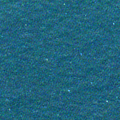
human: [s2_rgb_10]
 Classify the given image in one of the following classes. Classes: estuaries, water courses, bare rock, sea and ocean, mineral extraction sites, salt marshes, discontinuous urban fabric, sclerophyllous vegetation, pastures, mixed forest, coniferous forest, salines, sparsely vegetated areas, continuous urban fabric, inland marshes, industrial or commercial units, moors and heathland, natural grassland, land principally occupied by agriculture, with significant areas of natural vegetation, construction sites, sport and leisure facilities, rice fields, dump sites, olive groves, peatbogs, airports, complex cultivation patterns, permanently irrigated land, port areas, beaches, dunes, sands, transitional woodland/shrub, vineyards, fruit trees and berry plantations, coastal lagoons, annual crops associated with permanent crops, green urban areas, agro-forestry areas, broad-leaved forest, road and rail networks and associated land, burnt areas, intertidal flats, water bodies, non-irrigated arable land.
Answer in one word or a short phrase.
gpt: sea and ocean